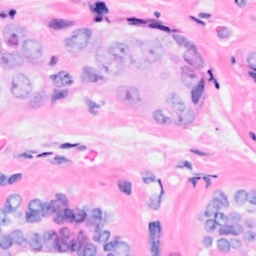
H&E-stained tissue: Breast